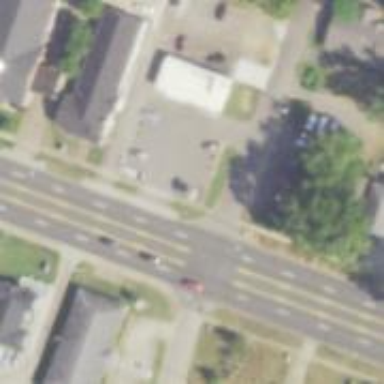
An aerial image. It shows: Unmarked road crossing.